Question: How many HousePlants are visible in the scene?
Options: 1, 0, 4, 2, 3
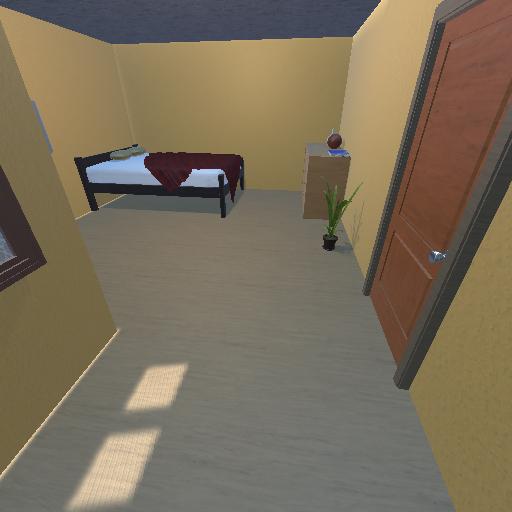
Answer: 1